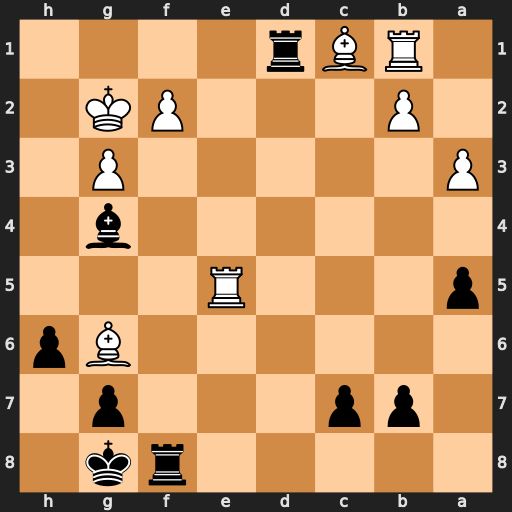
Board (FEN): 5rk1/1pp3p1/6Bp/p3R3/6b1/P5P1/1P3PK1/1RBr4
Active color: b
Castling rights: -
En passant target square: -
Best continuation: Bf3+ Kh3 Rh1#